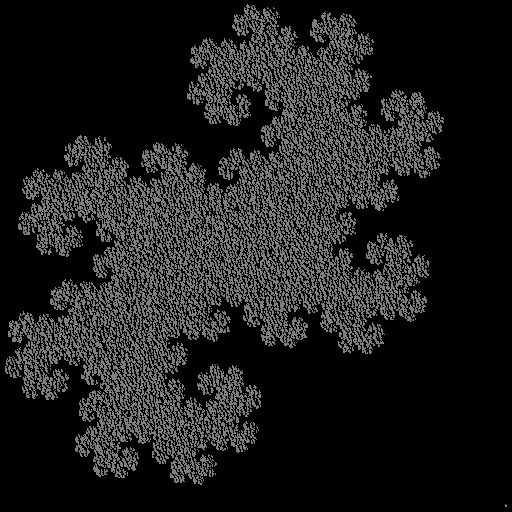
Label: dragon_curve